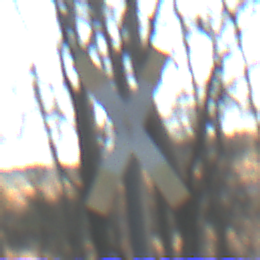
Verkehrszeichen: Andreaskreuz
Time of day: SunriseSunset
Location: Outdoor (Nature)
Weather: Clear
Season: Winter
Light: Natural